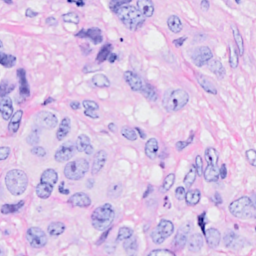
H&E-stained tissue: Breast